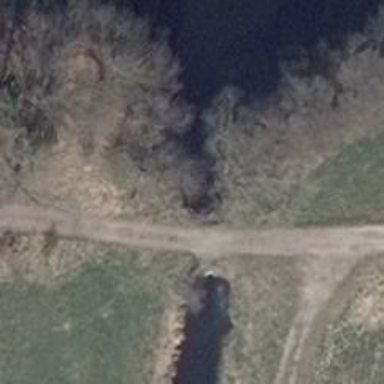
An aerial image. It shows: Culvert tunnel.